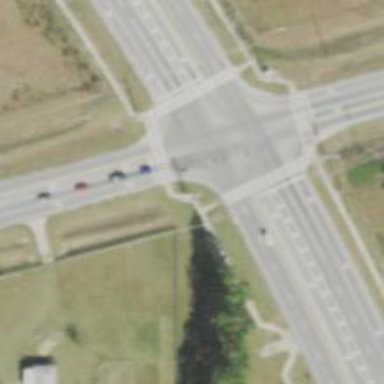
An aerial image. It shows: Crossing on the road.